Question: I'm trying to visualize k8s pod lifetimes on their respective nodes as deployments occur. By following <URL>, I've been able to get the layout I'm looking for:

However, all the pod lifetimes for one node (one entire row) are the same color, until one hovers the mouse cursor over the graph - I'd like these to be different colors, so that it's easier to see the delineations at-a-glance.
Usually this would be done with Value Mappings - but in this case, the value names are randomly generated, and I can't possibly add mappings for all of them beforehand. I'd like Grafana to hash the value (string) to dynamically map that to a color - is there any way to do something like that?
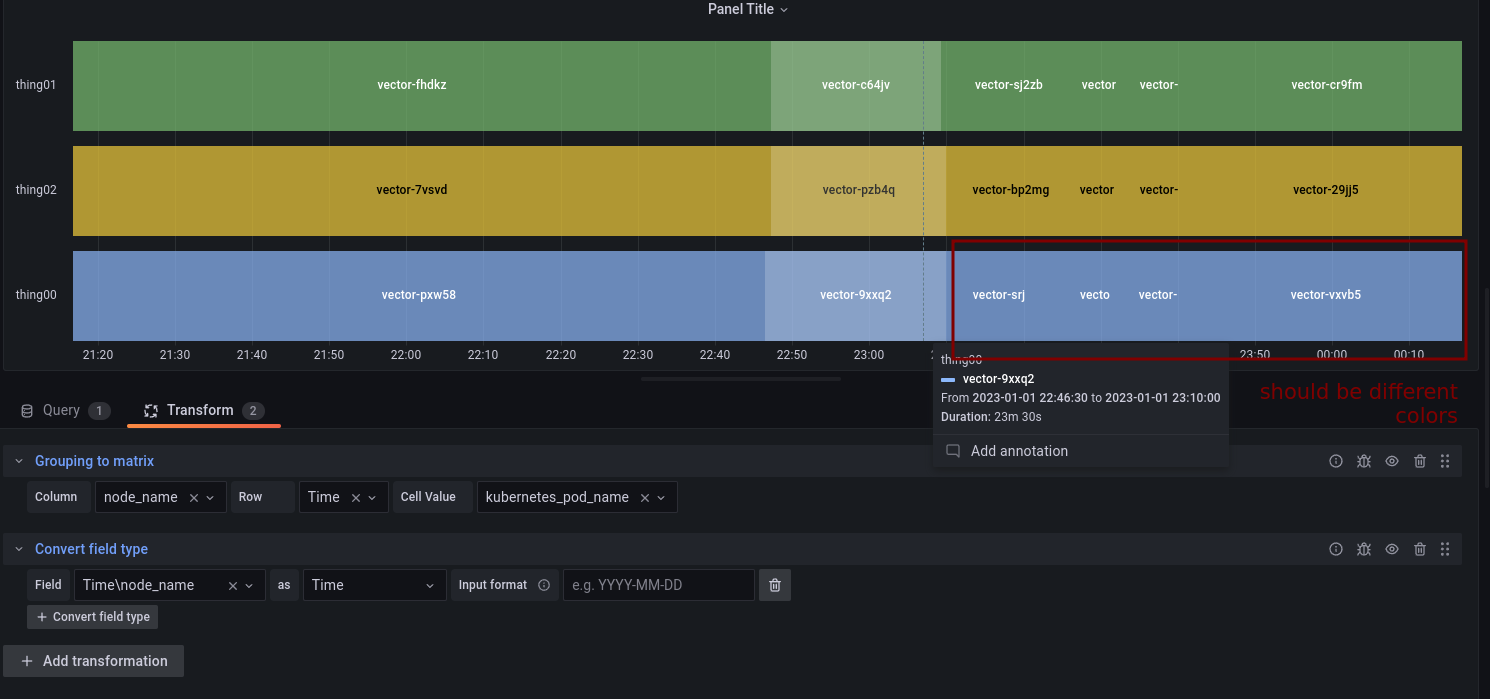
Answer: Turns out, it is possible to have Value Mappings that are regex-based - for this example, the random strings can be bucketed by a prefix, with a color assigned to each bucket. The random portion obeys the alphabet '[a-z0-9]', for a total of 36 characters. I created 18 regex-based Value mappings, each covering random strings that start with one of two characters (this is only slightly tedious):

This is the result:

'Special''Empty''Transparent'
To create a regex value mapping, click the 'Add a new mapping' button in the 'Value mappings' dialog:

and then pick 'Regex'